Question: I'm sure this question has been asked before, but I'm having trouble finding a solution that works:
I have a data frame comprising two groups of 5 samples each, where each sample has ten observations spaced equally across time. I would like to plot this dataset as a time series with two lines linking the average of each group at each time point. At each time point I would like to have some measure of variability (e.g. 95% confidence interval).
For example, the data set is:
'''
group_a <- data.frame(runif(50, min=80, max=100), 1:10, rep("a", 10), c(rep("i", 10), rep("ii", 10), rep("iii", 10), rep("iv", 10), rep("v", 10)))
names(group_a) <- c("yvar", "xvar", "group", "sample")
group_b <- data.frame(runif(50, min=60, max=80), 1:10, rep("b", 10), c(rep("vi", 10), rep("vii", 10), rep("viii", 10), rep("ix", 10), rep("x", 10)))
names(group_b) <- c("yvar", "xvar", "group", "sample")
sample_data <- rbind(group_a, group_b)
'''
So each time point (xvar) has 10 cases (sample) of observations (yvar), split equally into two groups (group). The closest I have come to the answer I'm looking for is by the following:
'''
require(ggplot2)
p <- ggplot(sample_data, aes(x = xvar, y = yvar)) + geom_line(aes(color = group, linetype = group))
print(p)
'''
Which produces something like:

So the line is split by group, but at each time point it follows each individual case vertically, rather than as a mean.
What I'm looking for is something more like what's suggested in this other answer: <URL>, but with multiple lines on the graph, and not necessarily a continuous ribbon plot.
Does anyone have any suggestions? I know this should be really simple, but I'm relatively new to R and ggplot and apparently can't find the right search terms (or am missing something really obvious). Any help is very much appreciated!
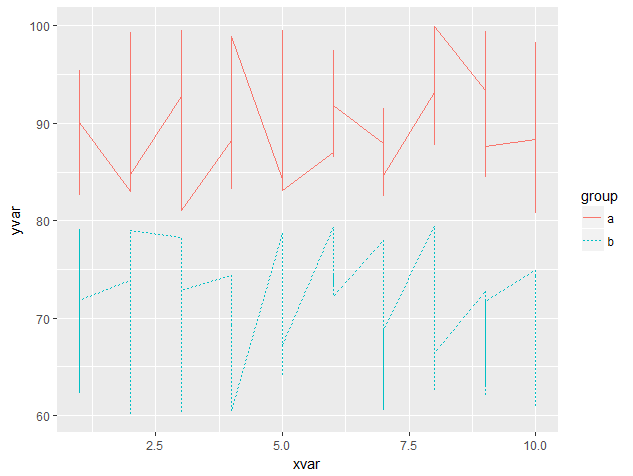
Answer: Here are two variations. I'd recommend pre-calculating your summary stats and feeding that into ggplot.
'''
sample_sum <- sample_data %>%
group_by(xvar, group) %>%
summarize(mean = mean(yvar),
sd = sd(yvar),
mean_p2sd = mean + 2 * sd,
mean_m2sd = mean - 2 * sd) %>%
ungroup()
'''
This first approach gathers mean, mean minus 2 SD, and mean plus 2 SD into the same columns, with "stat" marking which stat it is, and yvar storing the value. (I picked those because +/- 2 SD captures ~95% of a normal distribution.) Then we can plot them together in a single call to geom_line.
'''
p <- ggplot(sample_sum %>%
gather(stat, yvar, mean, mean_p2sd:mean_m2sd),
aes(x = xvar, y = yvar)) +
geom_line(aes(color = group, linetype = stat))
p
'''
<URL>
Alternatively, we can keep them apart and plot the +/- 2 SD area using geom_ribbon.
'''
p <- ggplot(sample_sum, aes(x = xvar, color = group, fill = group)) +
geom_ribbon(aes(ymin = mean_m2sd, ymax = mean_p2sd), alpha = 0.1) +
geom_line(aes(y= mean))
p
'''
<URL>